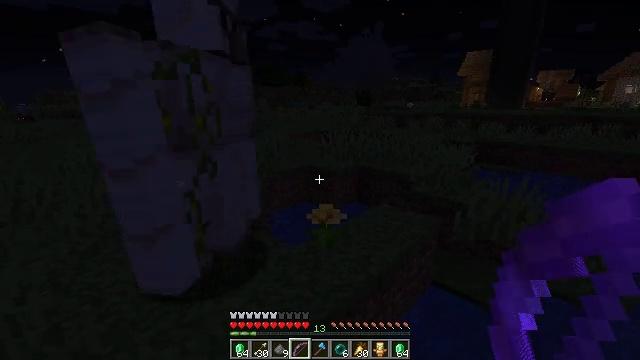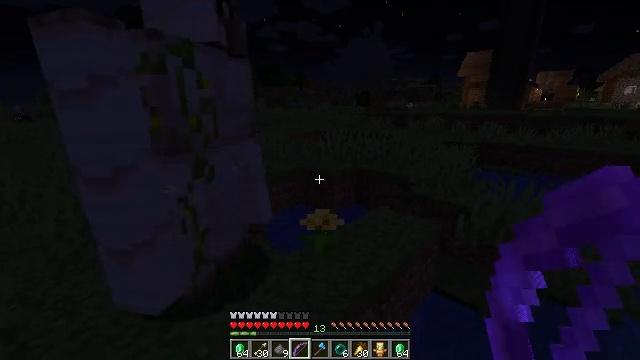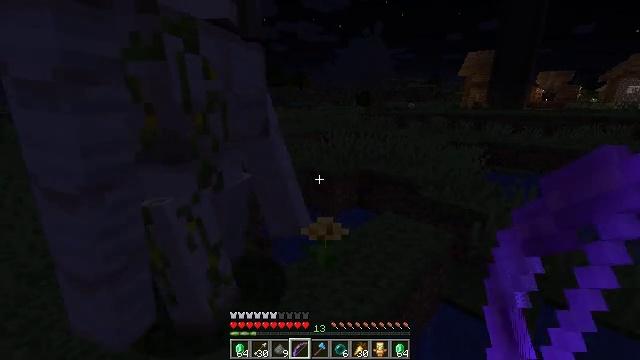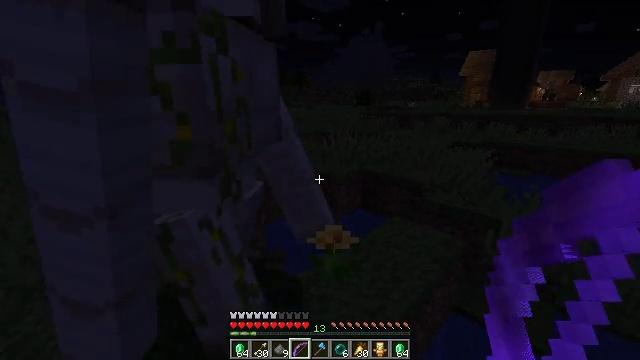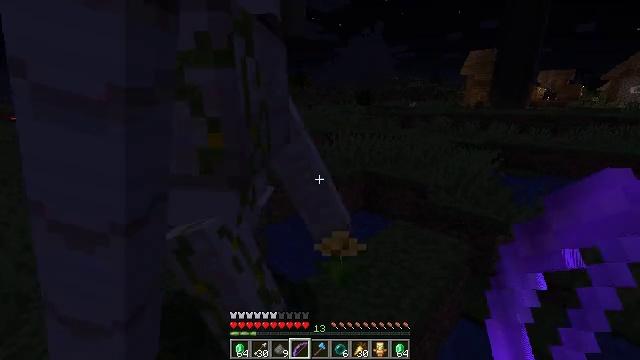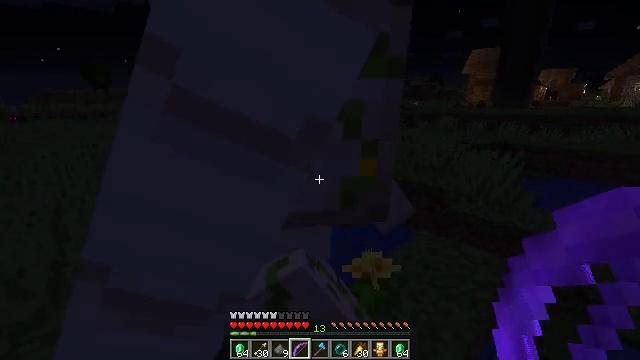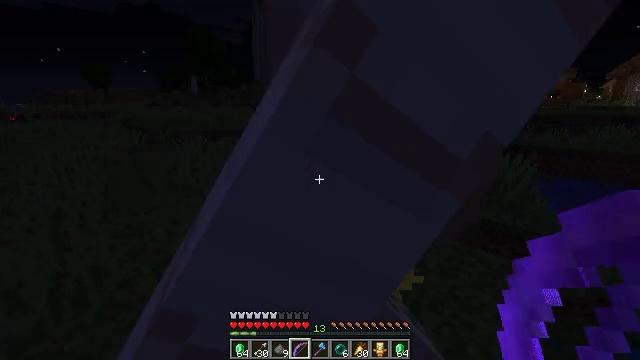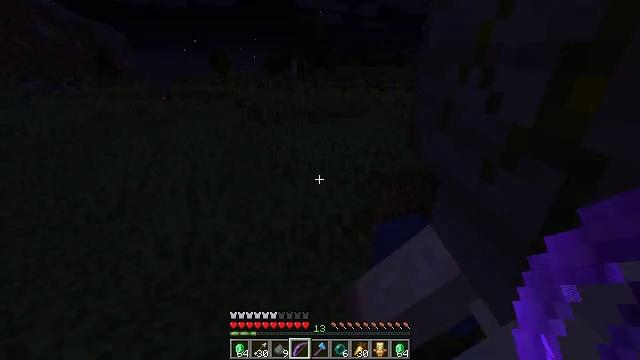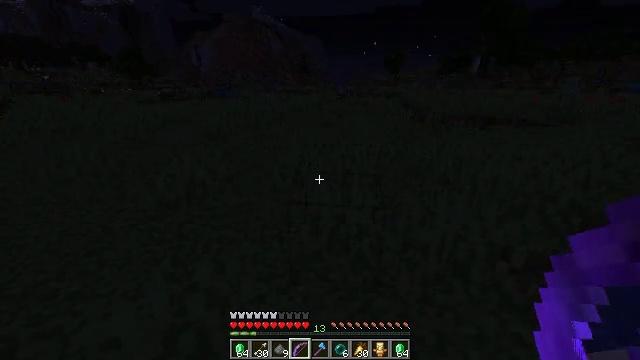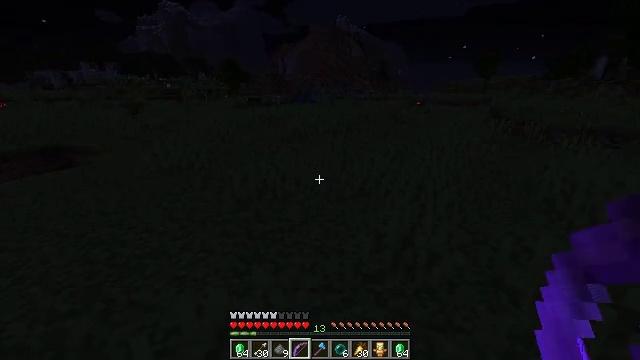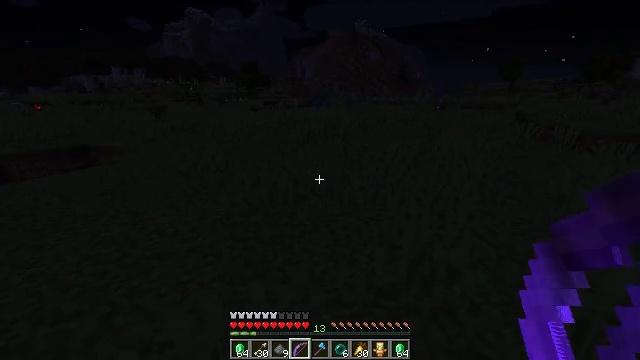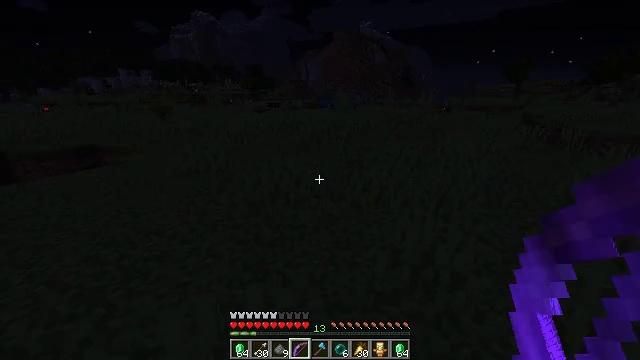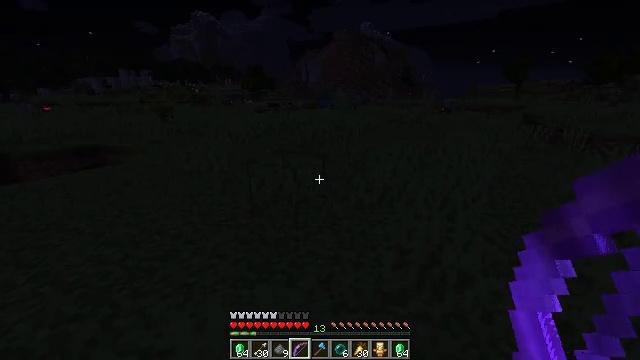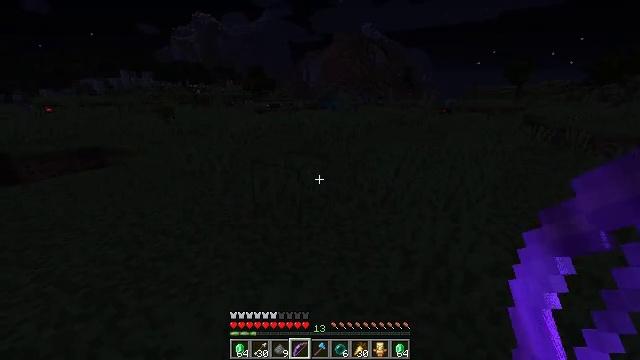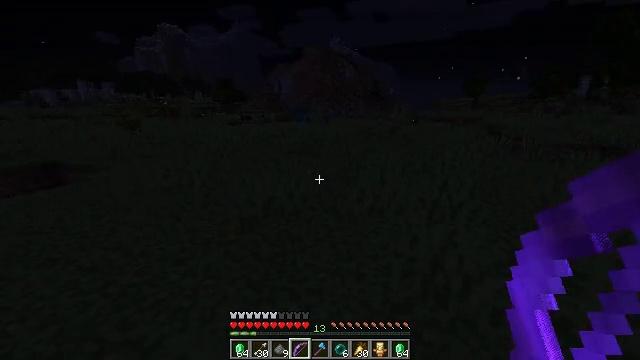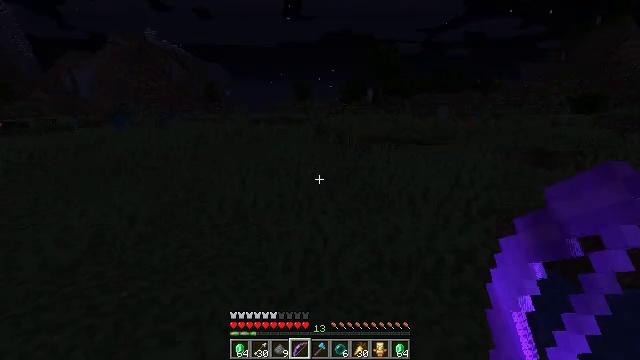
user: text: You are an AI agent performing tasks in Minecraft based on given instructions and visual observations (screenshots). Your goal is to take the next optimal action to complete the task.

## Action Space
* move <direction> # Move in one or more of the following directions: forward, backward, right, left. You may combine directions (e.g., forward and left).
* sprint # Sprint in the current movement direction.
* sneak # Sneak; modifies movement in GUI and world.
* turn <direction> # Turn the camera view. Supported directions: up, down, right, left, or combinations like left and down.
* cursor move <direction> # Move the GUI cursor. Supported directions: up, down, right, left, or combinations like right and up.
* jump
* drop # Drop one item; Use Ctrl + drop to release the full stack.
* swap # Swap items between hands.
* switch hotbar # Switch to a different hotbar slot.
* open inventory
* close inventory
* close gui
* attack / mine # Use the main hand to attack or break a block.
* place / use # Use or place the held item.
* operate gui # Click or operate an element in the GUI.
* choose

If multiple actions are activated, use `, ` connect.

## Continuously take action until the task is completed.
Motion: motion action
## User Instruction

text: Craft a firework rocket using the crafting grid.
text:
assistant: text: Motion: move forward
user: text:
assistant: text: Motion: move forward and move left
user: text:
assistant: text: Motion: move forward and move left
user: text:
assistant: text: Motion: move forward and move left
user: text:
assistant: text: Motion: move forward and move left
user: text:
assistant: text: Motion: move forward and move left
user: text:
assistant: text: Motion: move forward and move left, turn left and down
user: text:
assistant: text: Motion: move forward, turn left
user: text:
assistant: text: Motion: turn left and up
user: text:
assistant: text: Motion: turn left
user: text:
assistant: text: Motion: no_op
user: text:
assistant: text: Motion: move left
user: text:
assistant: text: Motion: move left
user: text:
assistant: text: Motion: move left, turn right and up
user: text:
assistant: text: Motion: move left, turn right
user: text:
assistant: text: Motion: move left, turn right
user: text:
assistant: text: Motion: turn right
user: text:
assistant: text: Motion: turn right and down
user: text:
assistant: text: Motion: turn right and down
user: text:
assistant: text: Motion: move back
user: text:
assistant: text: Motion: move back
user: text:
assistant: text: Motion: move back
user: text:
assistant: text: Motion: move back
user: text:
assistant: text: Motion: move back, turn left and down
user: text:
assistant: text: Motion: move back
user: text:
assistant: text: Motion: move back
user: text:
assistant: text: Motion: move back
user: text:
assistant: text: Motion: no_op
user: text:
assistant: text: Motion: no_op
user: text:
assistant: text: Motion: no_op